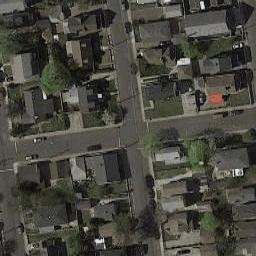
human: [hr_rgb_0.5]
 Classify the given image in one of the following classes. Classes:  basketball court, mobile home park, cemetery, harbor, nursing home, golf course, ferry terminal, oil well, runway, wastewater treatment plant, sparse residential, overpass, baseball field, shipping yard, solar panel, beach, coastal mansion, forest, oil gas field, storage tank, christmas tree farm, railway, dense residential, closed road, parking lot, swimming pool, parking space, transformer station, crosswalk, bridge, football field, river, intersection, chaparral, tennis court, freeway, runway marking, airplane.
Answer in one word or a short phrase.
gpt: intersection